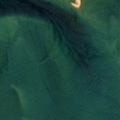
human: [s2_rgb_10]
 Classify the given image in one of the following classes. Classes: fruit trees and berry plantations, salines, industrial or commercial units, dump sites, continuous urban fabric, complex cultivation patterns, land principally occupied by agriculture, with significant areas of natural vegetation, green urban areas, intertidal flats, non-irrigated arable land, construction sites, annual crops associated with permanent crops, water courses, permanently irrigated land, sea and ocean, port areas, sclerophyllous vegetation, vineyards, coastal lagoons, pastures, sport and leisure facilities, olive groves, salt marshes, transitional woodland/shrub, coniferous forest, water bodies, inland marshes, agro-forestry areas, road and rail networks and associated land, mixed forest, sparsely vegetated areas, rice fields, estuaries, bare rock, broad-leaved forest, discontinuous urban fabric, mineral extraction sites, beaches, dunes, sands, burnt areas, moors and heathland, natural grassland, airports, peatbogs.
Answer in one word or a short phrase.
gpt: sea and ocean